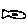
Label: fish